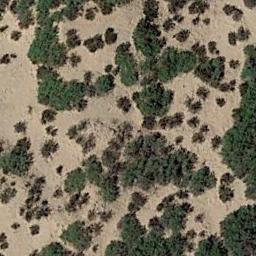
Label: chaparral